Question: Does anyone know why this .inner div isn't containing this element that is floating right?
<URL>
'''
<header>
<div class="inner">
<h1>Heading Level 1</h1>
<h2>Heading Level 2</h2>
<a href="http://derekthomaswood.com">BUTTON</a>
</div> <!-- end .inner -->
</header>
'''

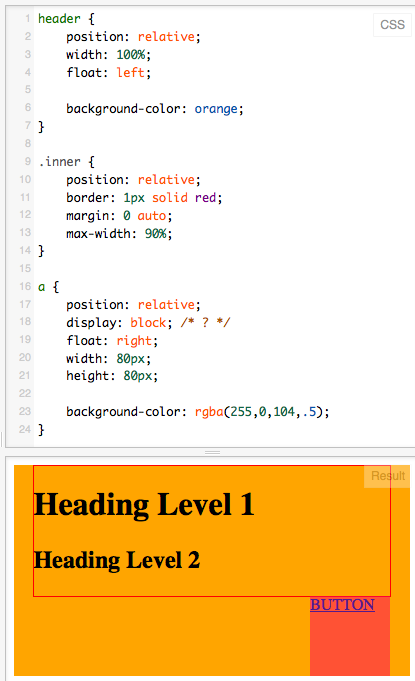
Answer: add 'overflow: auto' to '.inner': <URL>
'float: left/right' takes element somehow out of standard elements flow, so parent elements no longer stretches to it's size. You have to use 'overflow: auto' to make it happen even if children elements are floated.